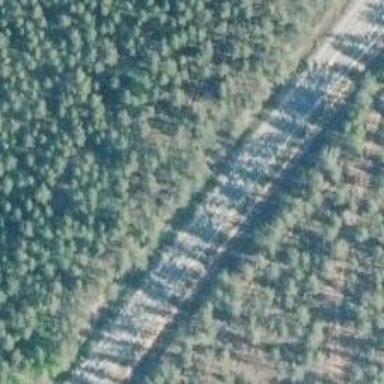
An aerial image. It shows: Asphalt trunk highway.